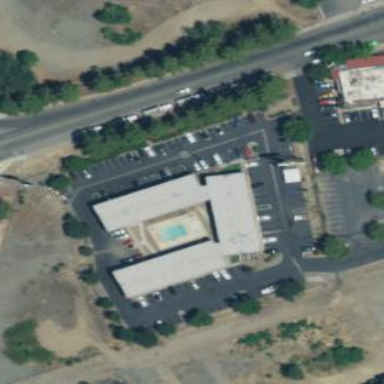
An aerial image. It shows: Hotel building.